Current action and preconditions to check: trajectory_clear

Your task: For each precondition in the list above, predict whether it will hold at this action.

Consider the current scene as observed from the mobile robot's camera, and analyze the predicted future states of all dynamic agents (e.g., people, animals, vehicles, or any moving entities) within the NEXT SECOND.

IMPORTANT: Only answer "very likely" if you are absolutely certain—based on strong, clear evidence—that a dynamic agent will violate the precondition in the predicted future state. Do NOT answer "very likely" for unlikely, ambiguous, or low-probability risks.

Ask yourself for each precondition: Is there a high probability, with clear and convincing evidence, that the predicted future states of any dynamic agent will interfere with the predicted future state of the currently executing action within the NEXT SECOND, causing that precondition to fail?

Assess the risk level based on these predictions. Use "likely" or "very likely" if motions create a clear risk of interference.

Use "neutral" or "improbable" if agents are nearby but their predicted paths are clearly diverging or non-conflicting.

Failure Risk Categories: "very improbable", "improbable", "neutral", "likely", "very likely"

Answer Format: Output ONLY the probability_of_failure value from these categories: "very improbable", "improbable", "neutral", "likely", "very likely"

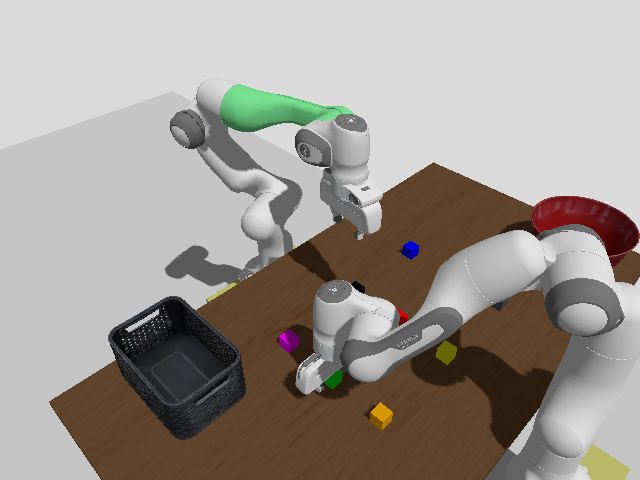

Answer: improbable